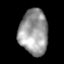
Tissue: lung
Cell type: Epithelial cells
Senescence score: 0.2205
Nuclear area (px): 1267
Mean DAPI intensity: 153.742